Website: macys
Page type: added-to-cart
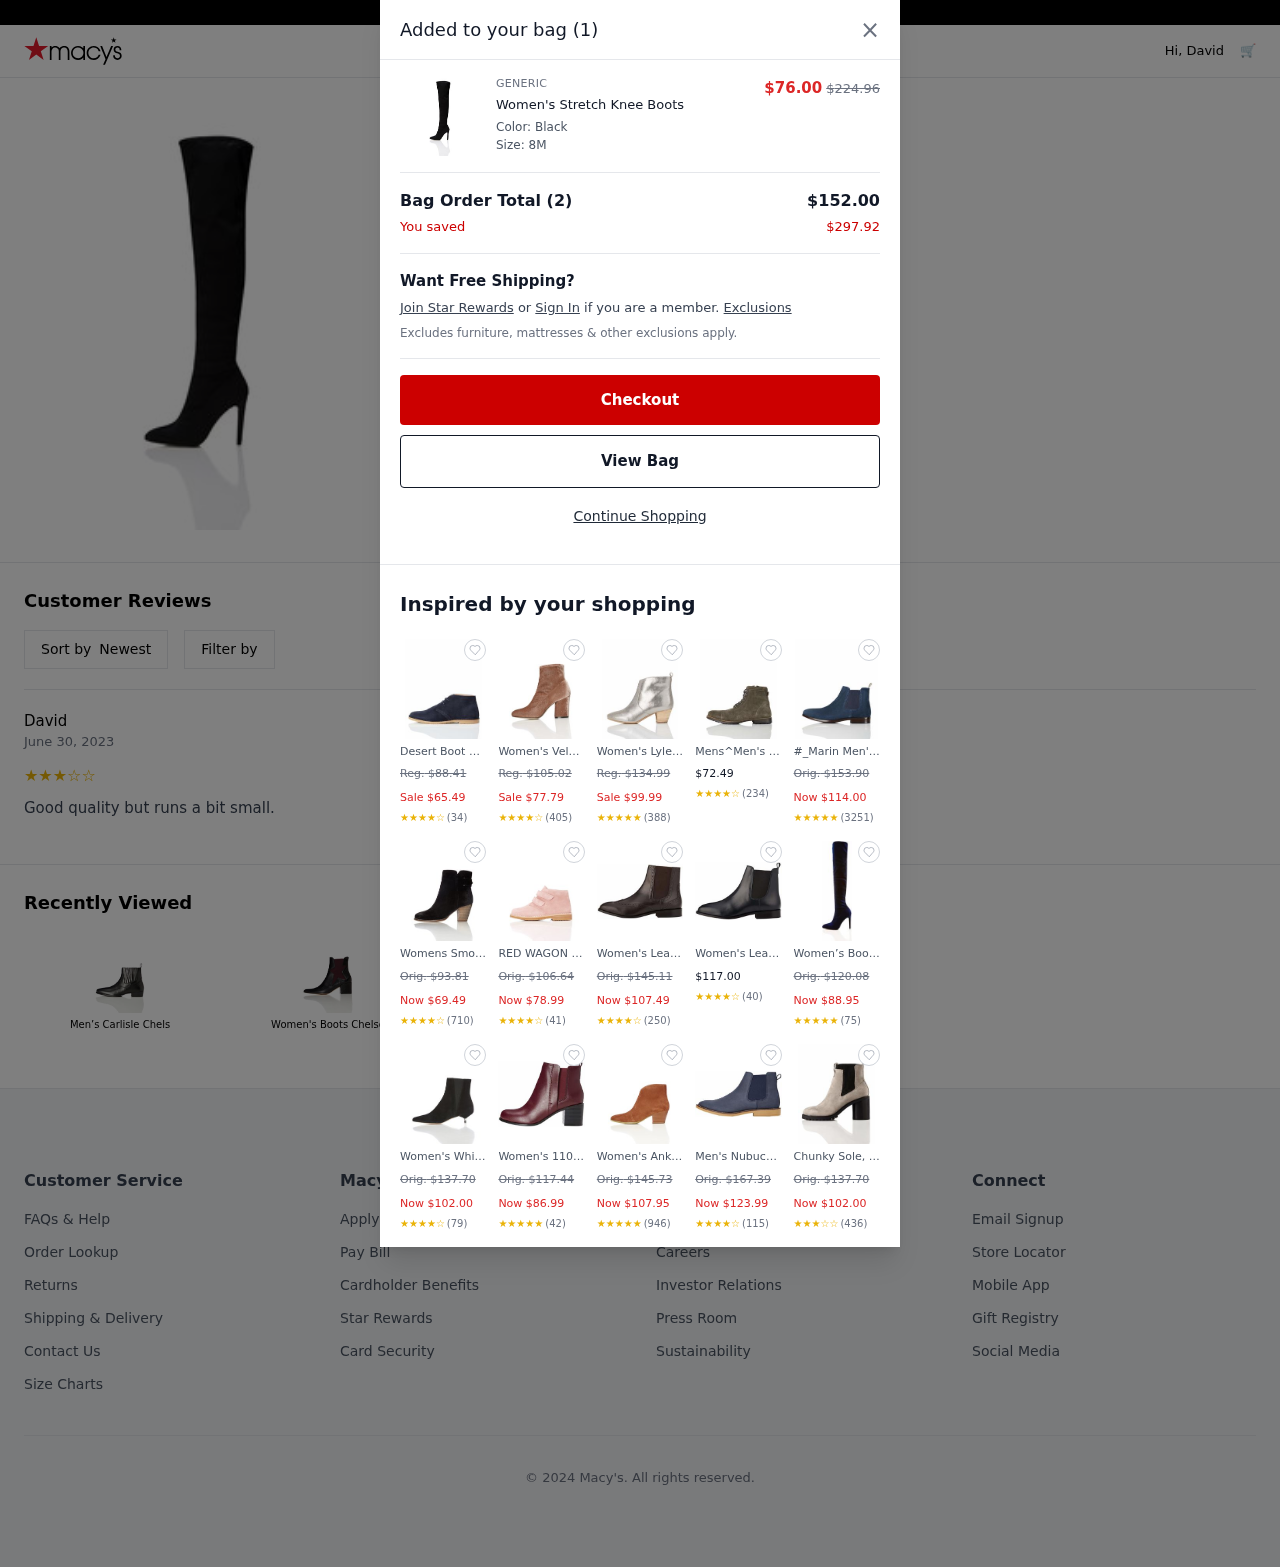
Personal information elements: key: PII_FIRSTNAME
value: David
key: PII_REVIEW
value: Good quality but runs a bit small.
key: PII_USER_RATING
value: ★
★
★
★
☆
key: PII_USER_RATING
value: ★
★
★
★
★
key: PII_USER_RATING
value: ★
★
★
☆
☆
Product elements: key: PRODUCT1_BRAND
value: Generic
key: PRODUCT1_NAME
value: Women's Stretch Knee Boots
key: PRODUCT1_PRICE
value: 76
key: PRODUCT18_NAME
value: Men’s Carlisle Chels
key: PRODUCT19_NAME
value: Women's Boots Chelse
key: PRODUCT1_ORIGINAL_PRICE
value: $224.96
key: PRODUCT2_NAME
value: Desert Boot 2, Women's Desert Boots
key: PRODUCT2_ORIGINAL_PRICE
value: Reg. $88.41
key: PRODUCT2_PRICE
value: Sale $65.49
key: PRODUCT2_RATING
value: ★
★
★
★
☆
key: PRODUCT2_NUM_RATINGS
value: (34)
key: PRODUCT3_NAME
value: Women's Velvet Stretch Ankle Boots Pink 4 UK (37 EU),119750
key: PRODUCT3_ORIGINAL_PRICE
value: Reg. $105.02
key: PRODUCT3_PRICE
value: Sale $77.79
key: PRODUCT3_RATING
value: ★
★
★
★
☆
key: PRODUCT3_NUM_RATINGS
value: (405)
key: PRODUCT4_NAME
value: Women's Lyle1w4001a Cowboy Boots
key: PRODUCT4_ORIGINAL_PRICE
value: Reg. $134.99
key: PRODUCT4_PRICE
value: Sale $99.99
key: PRODUCT4_RATING
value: ★
★
★
★
★
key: PRODUCT4_NUM_RATINGS
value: (388)
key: PRODUCT5_NAME
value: Mens^Men's Zip Classic Worker Boots Chukka, Grau Charcoal Suede, US 11
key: PRODUCT5_PRICE
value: $72.49
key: PRODUCT5_RATING
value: ★
★
★
★
☆
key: PRODUCT5_NUM_RATINGS
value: (234)
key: PRODUCT6_NAME
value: #_Marin Men's Chelsea Boots
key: PRODUCT6_ORIGINAL_PRICE
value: Orig. $153.90
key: PRODUCT6_PRICE
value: Now $114.00
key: PRODUCT6_RATING
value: ★
★
★
★
★
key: PRODUCT6_NUM_RATINGS
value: (3251)
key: PRODUCT7_NAME
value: Womens Smoked Detail Ankle Boots with Heel Strap - Black (Black) 38.5 EU
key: PRODUCT7_ORIGINAL_PRICE
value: Orig. $93.81
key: PRODUCT7_PRICE
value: Now $69.49
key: PRODUCT7_RATING
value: ★
★
★
★
☆
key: PRODUCT7_NUM_RATINGS
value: (710)
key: PRODUCT8_NAME
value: RED WAGON Girls’ Desert Boots Pink 12 UK Child (30.5 EU)
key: PRODUCT8_ORIGINAL_PRICE
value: Orig. $106.64
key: PRODUCT8_PRICE
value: Now $78.99
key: PRODUCT8_RATING
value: ★
★
★
★
☆
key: PRODUCT8_NUM_RATINGS
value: (41)
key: PRODUCT9_NAME
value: Women's Leather Chelsea Boots
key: PRODUCT9_ORIGINAL_PRICE
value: Orig. $145.11
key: PRODUCT9_PRICE
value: Now $107.49
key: PRODUCT9_RATING
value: ★
★
★
★
☆
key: PRODUCT9_NUM_RATINGS
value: (250)
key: PRODUCT10_NAME
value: Women's Leather Chelsea Boots
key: PRODUCT10_PRICE
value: $117.00
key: PRODUCT10_RATING
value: ★
★
★
★
☆
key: PRODUCT10_NUM_RATINGS
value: (40)
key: PRODUCT11_NAME
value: Women’s Boots Knee-High Velvet blue 5 UK (38 EU)
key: PRODUCT11_ORIGINAL_PRICE
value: Orig. $120.08
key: PRODUCT11_PRICE
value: Now $88.95
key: PRODUCT11_RATING
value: ★
★
★
★
★
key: PRODUCT11_NUM_RATINGS
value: (75)
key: PRODUCT12_NAME
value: Women's Whip, Black, 8 UK
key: PRODUCT12_ORIGINAL_PRICE
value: Orig. $137.70
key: PRODUCT12_PRICE
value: Now $102.00
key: PRODUCT12_RATING
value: ★
★
★
★
☆
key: PRODUCT12_NUM_RATINGS
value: (79)
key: PRODUCT13_NAME
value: Women's 110870 Ankle Boots, Rot Burgendy, 3/3.5 UK
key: PRODUCT13_ORIGINAL_PRICE
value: Orig. $117.44
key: PRODUCT13_PRICE
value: Now $86.99
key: PRODUCT13_RATING
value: ★
★
★
★
★
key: PRODUCT13_NUM_RATINGS
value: (42)
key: PRODUCT14_NAME
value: Women's Ankle Boots in Suede Cowboy Style, Beige (Tan), 8 UK
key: PRODUCT14_ORIGINAL_PRICE
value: Orig. $145.73
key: PRODUCT14_PRICE
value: Now $107.95
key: PRODUCT14_RATING
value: ★
★
★
★
★
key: PRODUCT14_NUM_RATINGS
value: (946)
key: PRODUCT15_NAME
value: Men's Nubuck Look Chelsea Boots Blue Size: 10 UK
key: PRODUCT15_ORIGINAL_PRICE
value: Orig. $167.39
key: PRODUCT15_PRICE
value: Now $123.99
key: PRODUCT15_RATING
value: ★
★
★
★
☆
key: PRODUCT15_NUM_RATINGS
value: (115)
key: PRODUCT16_NAME
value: Chunky Sole, Women’s Chelsea Boots
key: PRODUCT16_ORIGINAL_PRICE
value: Orig. $137.70
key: PRODUCT16_PRICE
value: Now $102.00
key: PRODUCT16_RATING
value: ★
★
★
☆
☆
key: PRODUCT16_NUM_RATINGS
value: (436)
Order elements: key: ORDER_DATE
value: June 30, 2023
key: ORDER_NUM_ITEMS
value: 1
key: ORDER_NUM_ITEMS
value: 2
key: ORDER_SUBTOTAL
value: $152.00
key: ORDER_SAVINGS
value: $297.92